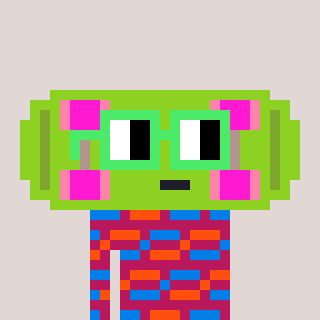
a pixel art character with square light green glasses, a skateboard-shaped head and a darkpink-colored body on a warm background